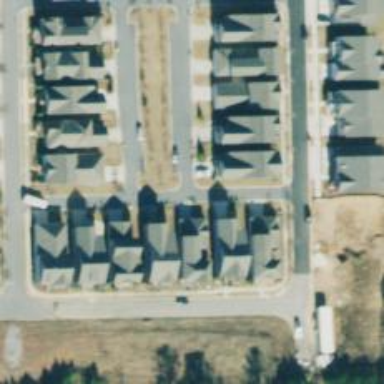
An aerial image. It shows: Alley classified as service road.